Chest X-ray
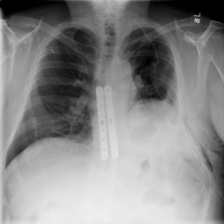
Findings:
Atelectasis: negative
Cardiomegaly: negative
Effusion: negative
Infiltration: negative
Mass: negative
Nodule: negative
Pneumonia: negative
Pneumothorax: negative
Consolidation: negative
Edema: negative
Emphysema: positive
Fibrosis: negative
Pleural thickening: negative
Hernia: negative